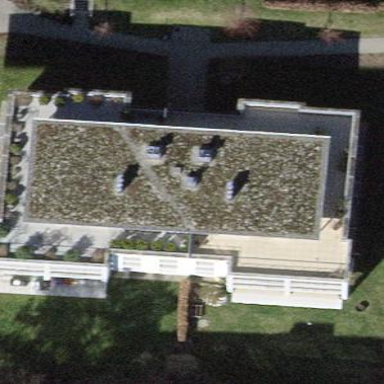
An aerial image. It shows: Apartment building with flat roof.